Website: lowes
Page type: customer-info-address
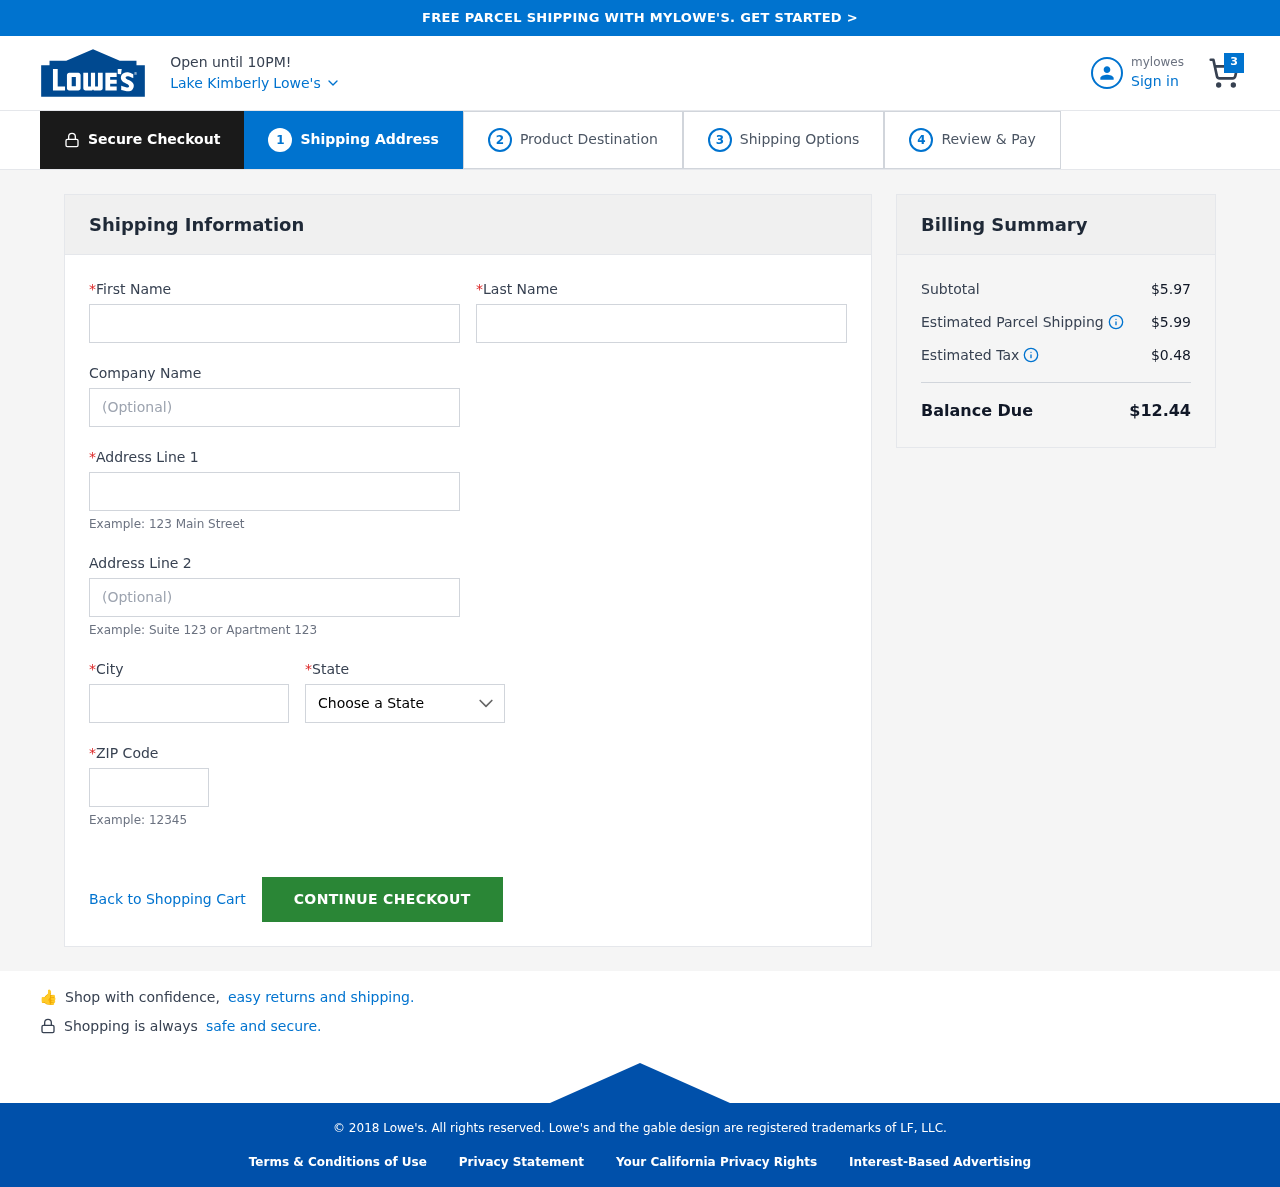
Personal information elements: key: PII_CITY
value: Lake Kimberly
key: PII_COMPANY
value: Hunter, Miles and Mitchell
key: PII_FIRSTNAME
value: Kelly
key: PII_LASTNAME
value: Oliver
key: PII_POSTCODE
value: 41201
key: PII_STATE
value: Florida
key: PII_STREET
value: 50827 Jeffrey Pike Apt. 023
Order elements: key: ORDER_NUM_ITEMS
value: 3
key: ORDER_SUBTOTAL
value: $5.97
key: ORDER_SHIPPING_COST
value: $5.99
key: ORDER_TAX
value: $0.48
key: ORDER_TOTAL
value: $12.44